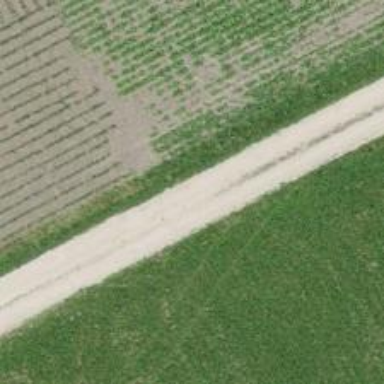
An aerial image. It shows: Unpaved track with grade 3 surface.